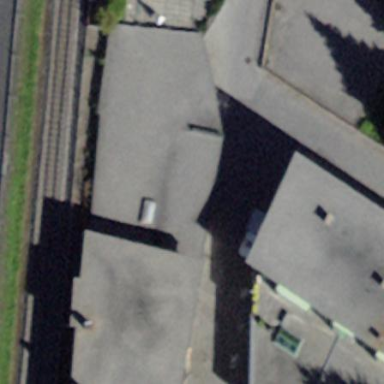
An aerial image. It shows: Flat-roofed building.